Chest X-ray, PA view. Patient: 37 years old, sex F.
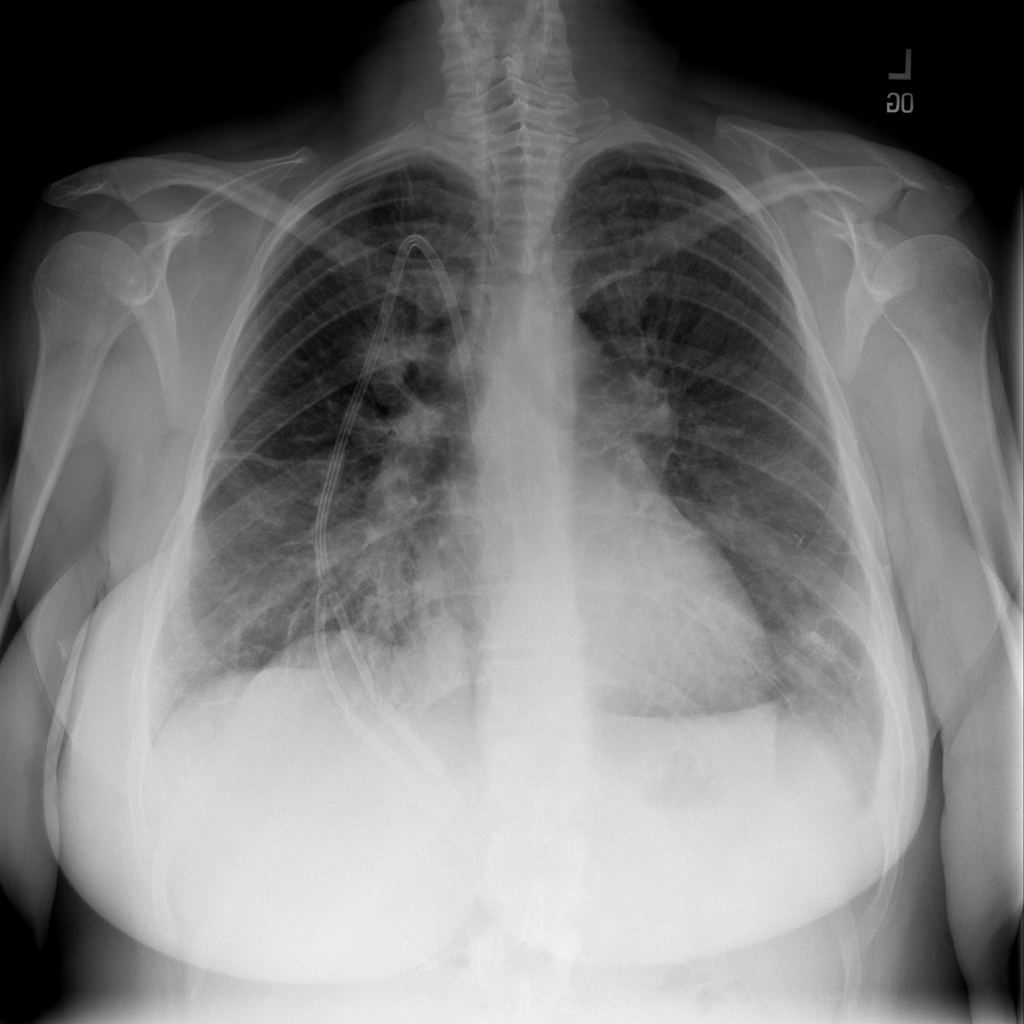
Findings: Edema, Infiltration, Mass